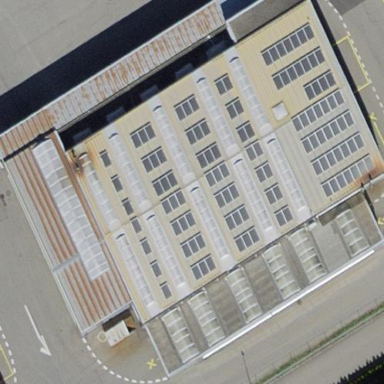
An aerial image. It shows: Industrial building.